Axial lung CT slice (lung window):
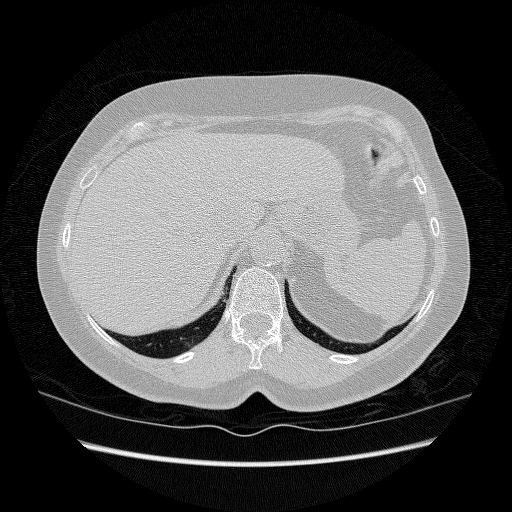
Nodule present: no